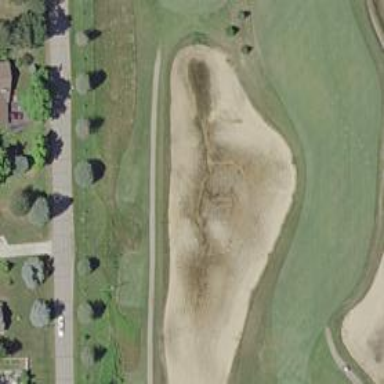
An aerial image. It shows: Golf bunker filled with natural sand.